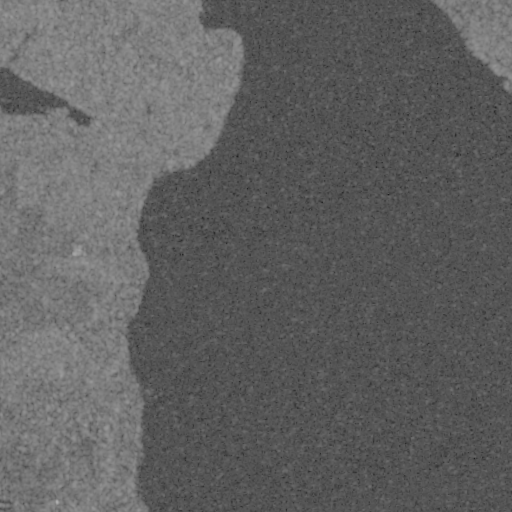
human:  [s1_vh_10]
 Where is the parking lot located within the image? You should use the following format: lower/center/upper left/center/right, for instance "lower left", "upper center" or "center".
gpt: The parking lot is located in the upper left of the image.
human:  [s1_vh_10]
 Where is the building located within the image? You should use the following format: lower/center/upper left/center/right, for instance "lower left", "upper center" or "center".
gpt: The building is located in the upper left of the image.
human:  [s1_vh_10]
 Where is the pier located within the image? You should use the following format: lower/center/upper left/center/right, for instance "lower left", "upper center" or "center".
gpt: The pier is located in the upper center of the image.
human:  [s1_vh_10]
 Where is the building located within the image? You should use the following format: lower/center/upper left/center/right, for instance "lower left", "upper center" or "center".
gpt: The building is located in the left of the image.
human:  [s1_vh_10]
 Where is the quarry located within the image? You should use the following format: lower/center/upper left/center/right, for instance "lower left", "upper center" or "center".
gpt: There is no quarry in the image.

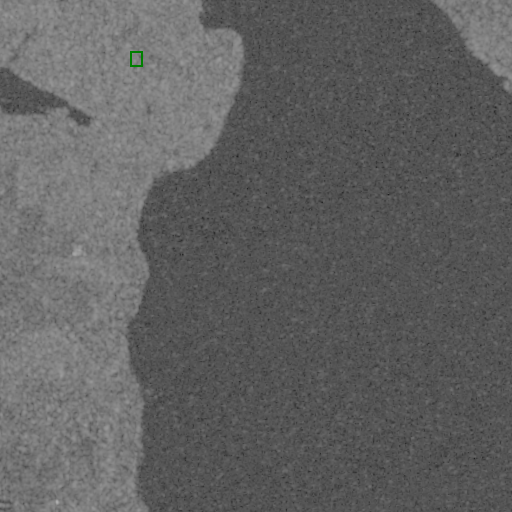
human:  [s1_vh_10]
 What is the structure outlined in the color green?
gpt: The structure outlined in green is a parking lot.
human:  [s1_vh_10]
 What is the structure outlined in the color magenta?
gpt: There is no magenta outline.